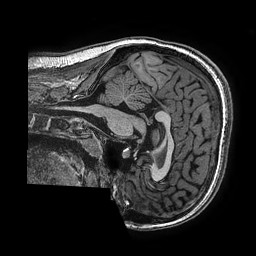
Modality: T1w
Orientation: sagittal
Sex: female
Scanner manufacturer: ge
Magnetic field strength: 3 T
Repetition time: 0.0077 s
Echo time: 0.003436 s